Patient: sex F, age 56
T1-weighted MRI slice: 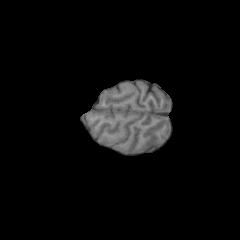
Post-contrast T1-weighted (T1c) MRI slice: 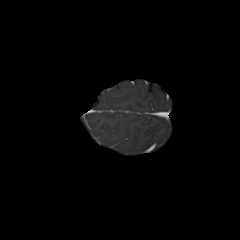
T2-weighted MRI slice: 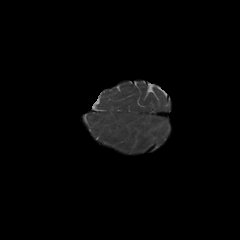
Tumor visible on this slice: no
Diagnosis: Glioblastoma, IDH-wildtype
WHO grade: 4